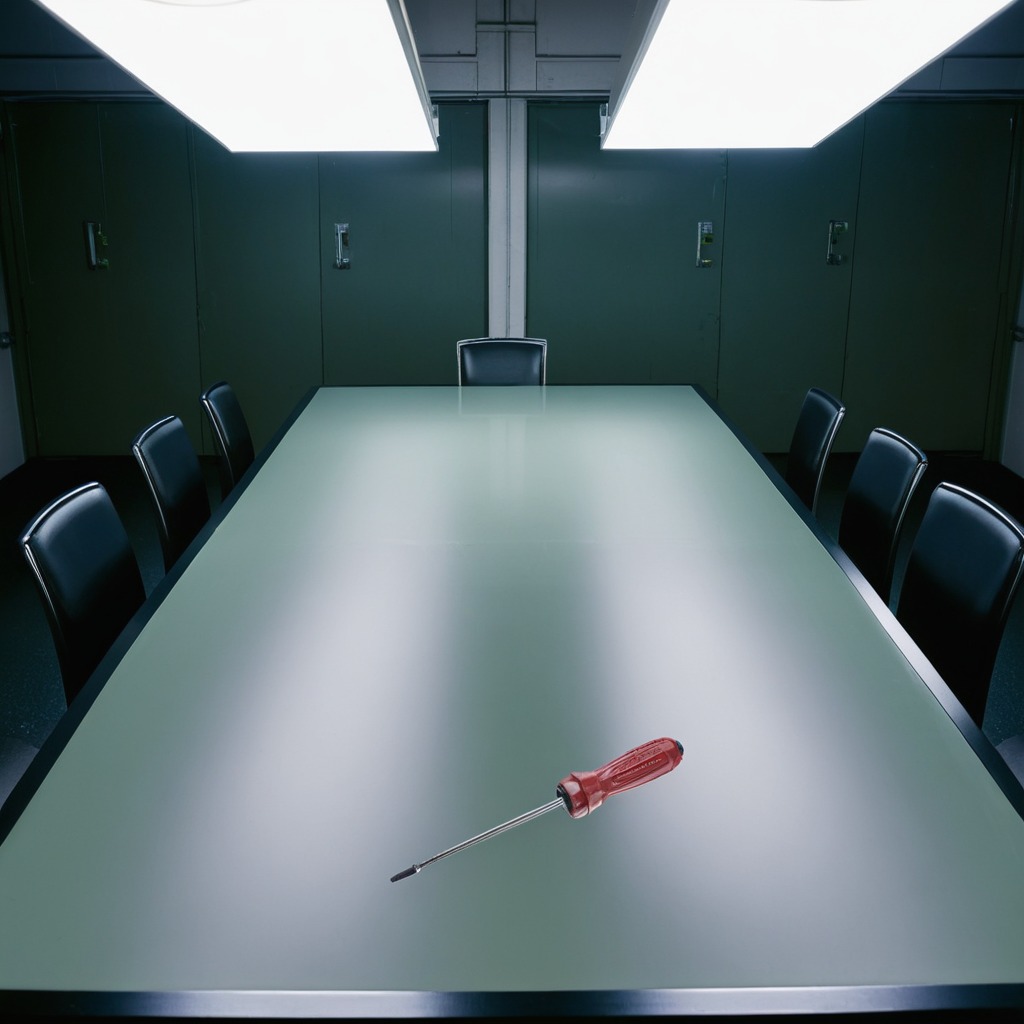
A screwdriver is lying on a clean empty table in a railway signal maintenance room lit by harsh overhead fluorescents.